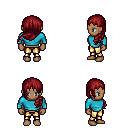
a pixel art fantasy rpg character, female body template, human, dark skin, teal long-sleeve shirt, gold greaves, brunette left-swept hairstyle, four views (front, back, left, right), 2x2 character sprite sheet, small pixel art, hard edges, no anti-aliasing